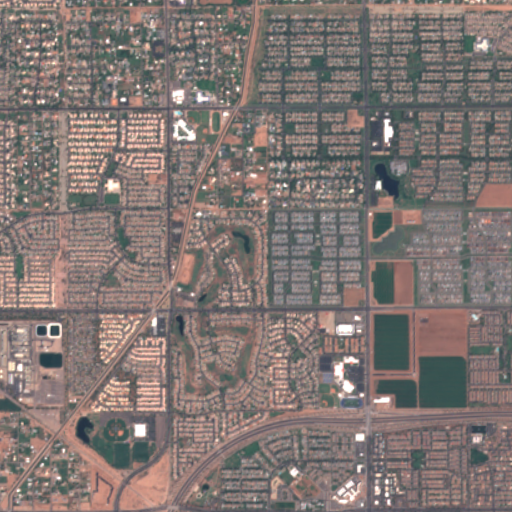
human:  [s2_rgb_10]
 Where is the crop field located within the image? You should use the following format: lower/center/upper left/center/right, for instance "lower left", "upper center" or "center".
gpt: The crop field is located in the lower center of the image.
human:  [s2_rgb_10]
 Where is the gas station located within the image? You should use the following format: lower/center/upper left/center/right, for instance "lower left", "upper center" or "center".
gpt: The gas station is located in the upper right of the image.
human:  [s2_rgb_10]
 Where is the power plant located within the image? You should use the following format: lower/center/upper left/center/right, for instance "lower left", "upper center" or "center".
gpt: The power plant is located in the lower left of the image.
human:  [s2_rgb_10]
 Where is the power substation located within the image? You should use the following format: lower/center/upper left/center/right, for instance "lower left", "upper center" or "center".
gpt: The power substation is located in the lower left of the image.
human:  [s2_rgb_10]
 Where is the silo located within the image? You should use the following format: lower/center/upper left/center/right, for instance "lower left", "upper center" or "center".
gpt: The silo is located in the center right of the image.
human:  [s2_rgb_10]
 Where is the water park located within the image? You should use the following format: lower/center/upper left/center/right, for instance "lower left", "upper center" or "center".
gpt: The water park is located in the upper left of the image.
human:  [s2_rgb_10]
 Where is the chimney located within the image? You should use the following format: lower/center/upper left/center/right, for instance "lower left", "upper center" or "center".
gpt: The chimney is located in the lower left of the image.
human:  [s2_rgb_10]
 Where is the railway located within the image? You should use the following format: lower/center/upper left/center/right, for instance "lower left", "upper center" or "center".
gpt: The railway is located in the left of the image.
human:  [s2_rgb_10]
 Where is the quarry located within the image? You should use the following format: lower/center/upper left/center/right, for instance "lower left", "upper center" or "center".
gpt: There is no quarry in the image.